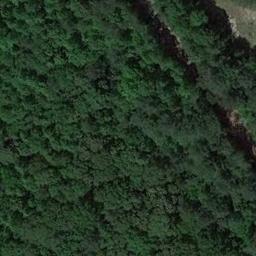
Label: forest